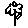
Label: flower